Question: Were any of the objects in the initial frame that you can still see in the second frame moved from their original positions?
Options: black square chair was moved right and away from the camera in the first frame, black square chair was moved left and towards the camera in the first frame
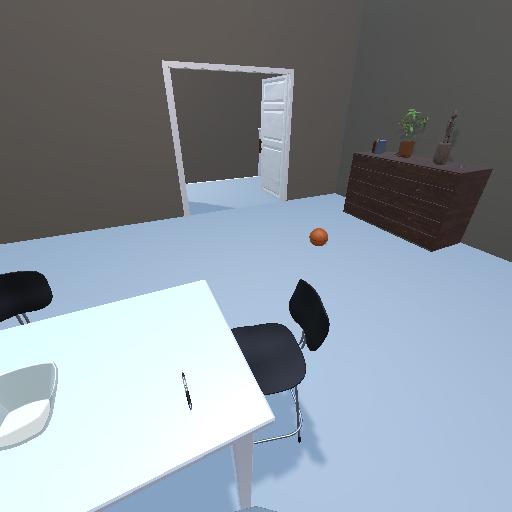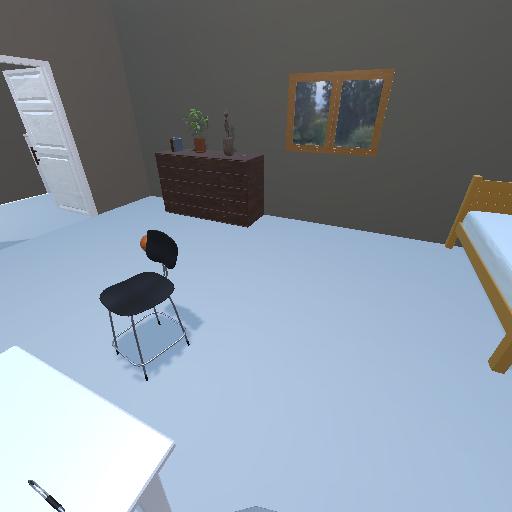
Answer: black square chair was moved right and away from the camera in the first frame